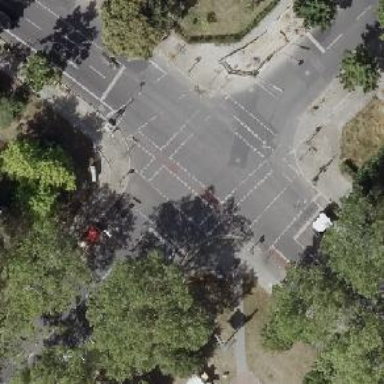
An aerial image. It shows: Crossing with traffic signals.